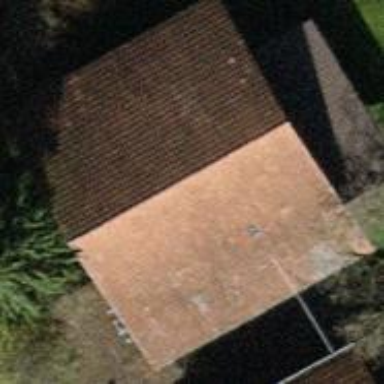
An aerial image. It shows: Shed.